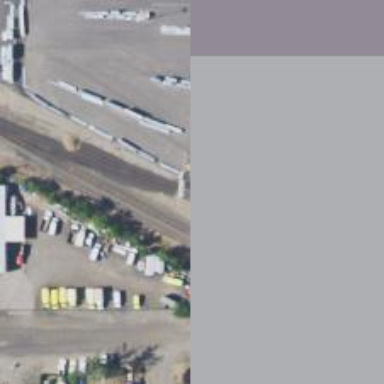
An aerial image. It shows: Railway siding for service.